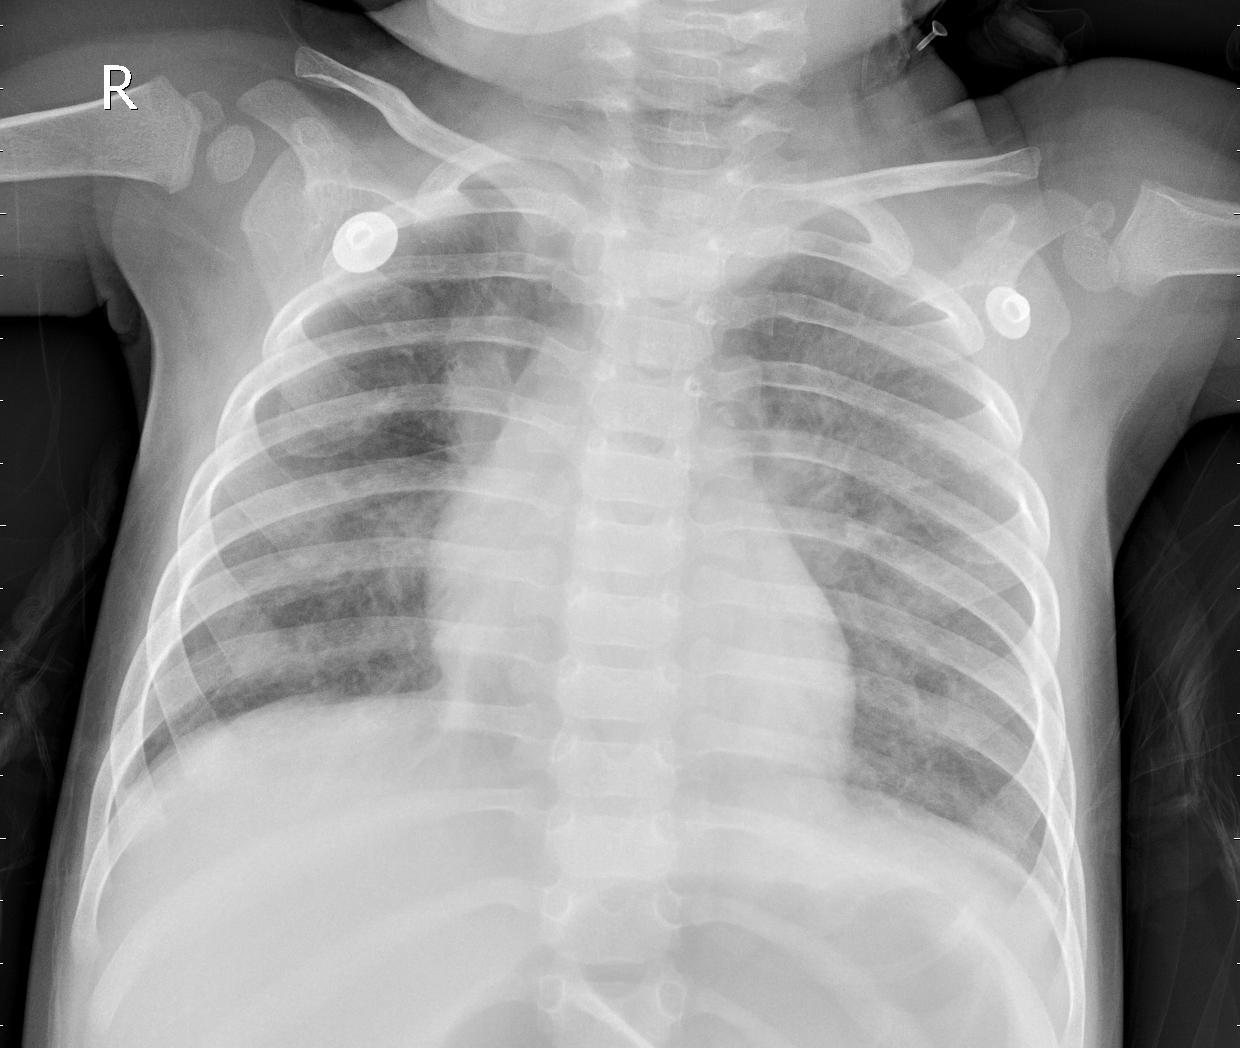
Diagnosis: PNEUMONIA